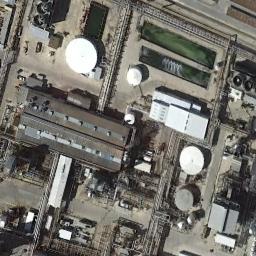
Label: storage tanks